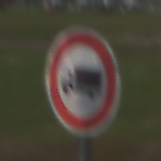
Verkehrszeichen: VerbotFuerKraftfahrzeugeUeberDreiKommaFuenfTonnen
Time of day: MorningAfternoon
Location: Outdoor (Special)
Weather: Clear
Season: NotSpecified
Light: Natural